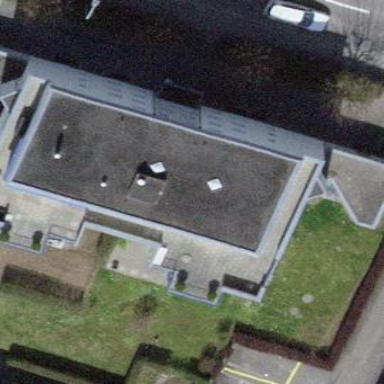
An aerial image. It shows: Residential building.